The image is the raw time-domain waveform of a rolling-element bearing's vibration signal. Based on the visible evidence, which condition applies: normal, inner_race, outer_race, ball?
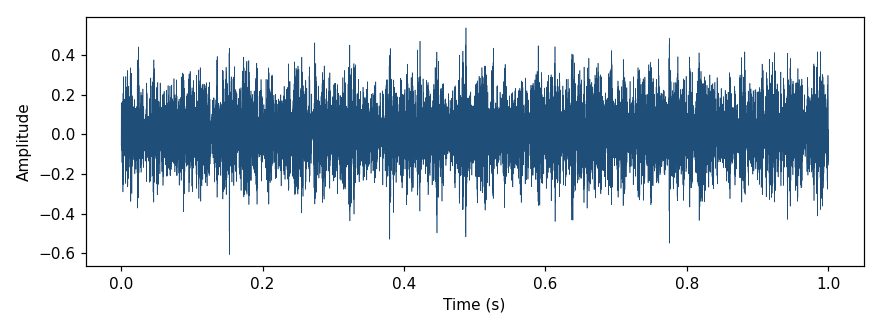
Answer: ball